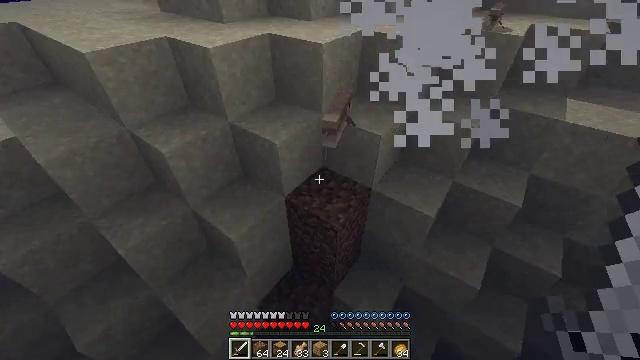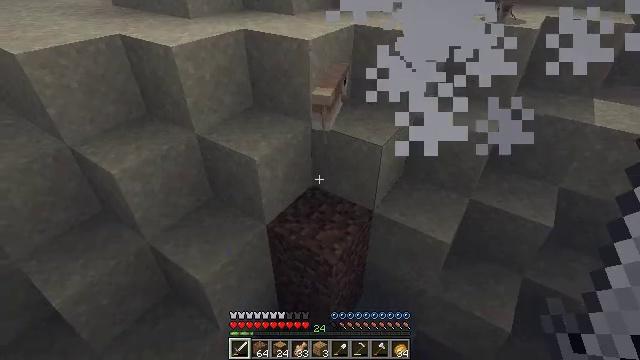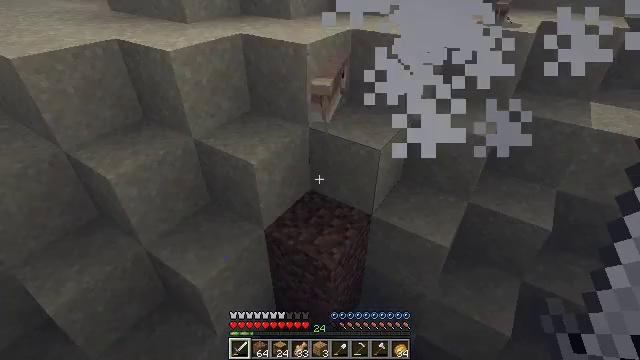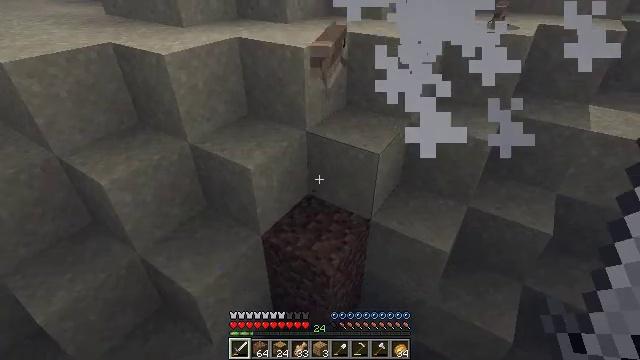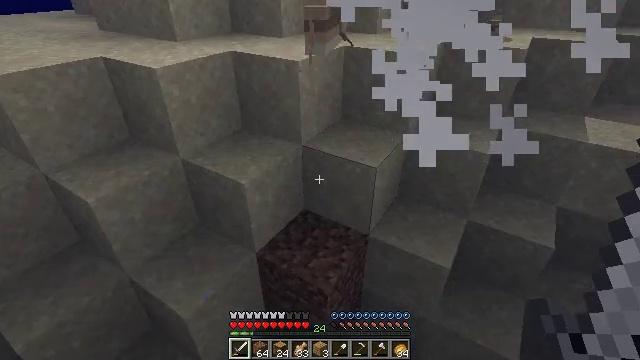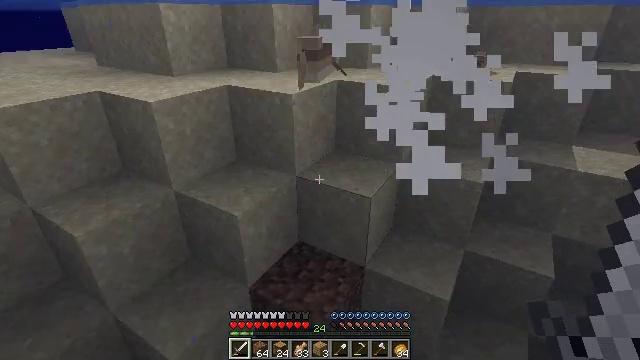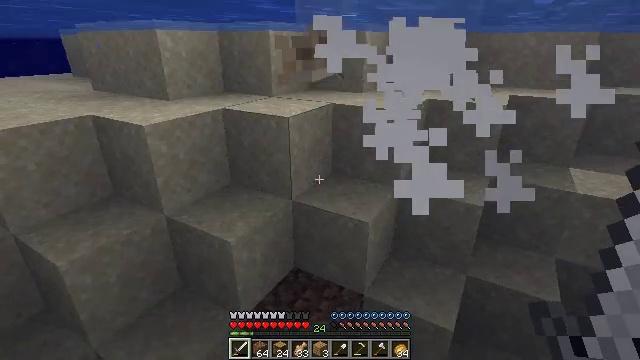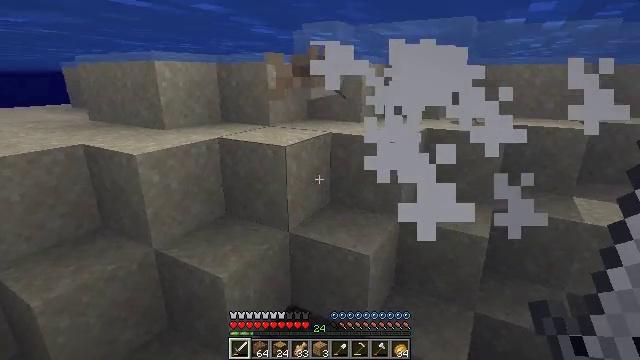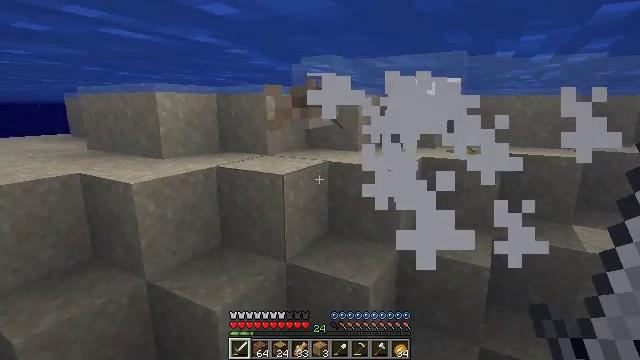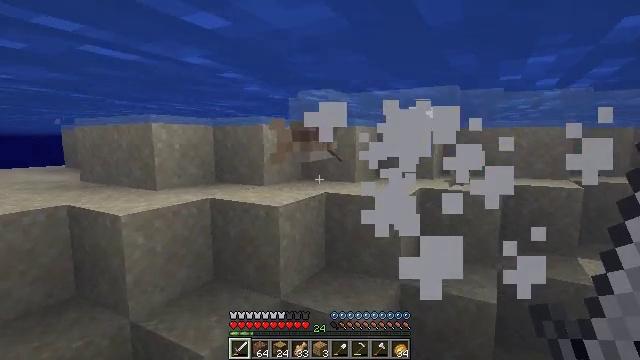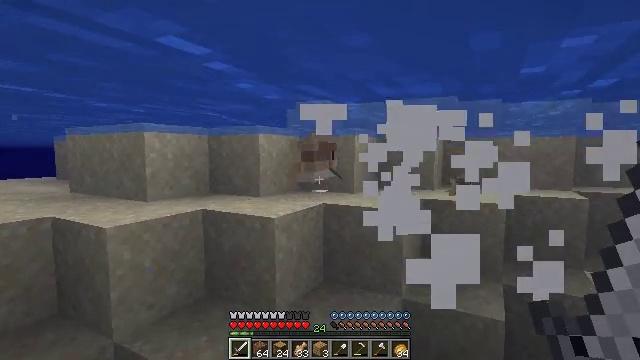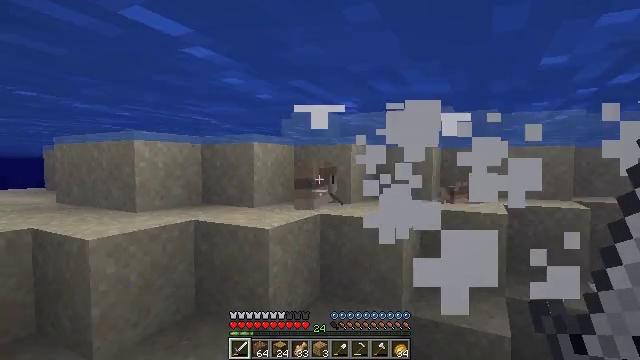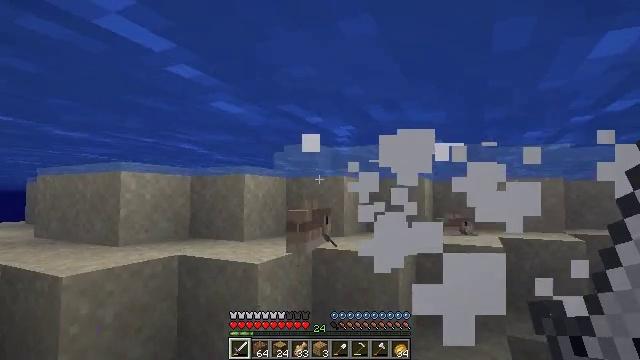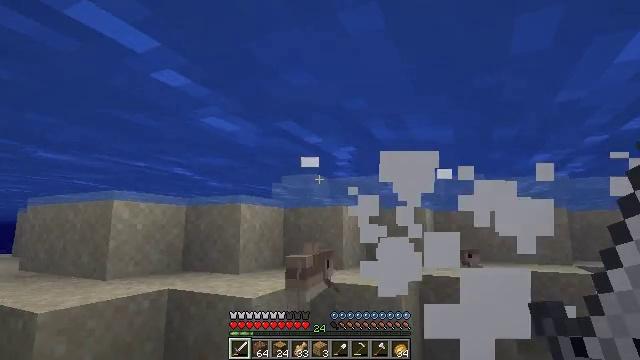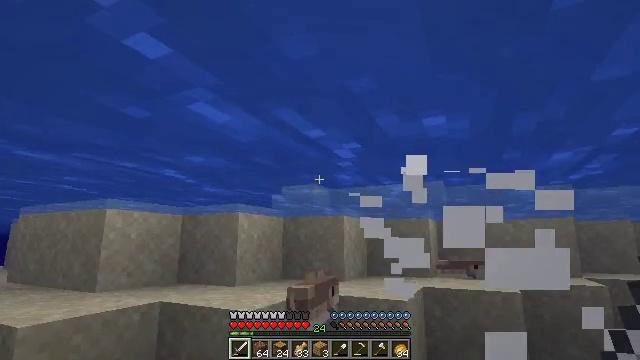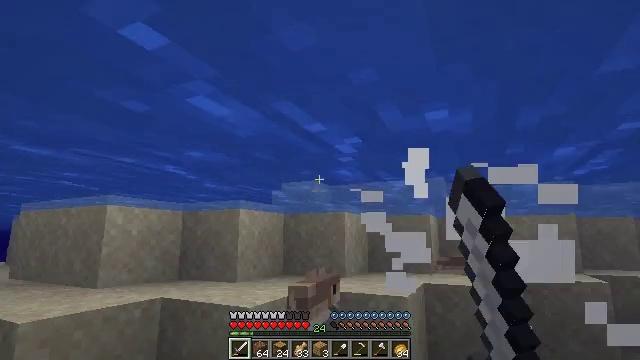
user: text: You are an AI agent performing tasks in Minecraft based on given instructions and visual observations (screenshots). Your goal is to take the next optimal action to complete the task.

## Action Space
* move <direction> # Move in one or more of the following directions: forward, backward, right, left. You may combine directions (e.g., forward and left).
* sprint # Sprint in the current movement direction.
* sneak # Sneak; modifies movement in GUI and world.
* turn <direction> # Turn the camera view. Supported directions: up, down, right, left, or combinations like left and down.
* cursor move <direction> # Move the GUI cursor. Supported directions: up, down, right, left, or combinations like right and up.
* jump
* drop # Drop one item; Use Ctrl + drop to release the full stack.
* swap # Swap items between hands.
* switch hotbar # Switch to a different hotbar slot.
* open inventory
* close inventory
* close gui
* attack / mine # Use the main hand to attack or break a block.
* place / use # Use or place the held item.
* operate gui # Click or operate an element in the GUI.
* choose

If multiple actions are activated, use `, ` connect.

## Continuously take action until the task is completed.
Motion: motion action
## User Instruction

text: Catch and defeat a cod.
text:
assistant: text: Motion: turn right and up
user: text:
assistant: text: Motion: move forward
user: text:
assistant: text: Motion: move forward
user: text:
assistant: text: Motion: move forward, turn up
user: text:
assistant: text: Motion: move forward, turn right and up
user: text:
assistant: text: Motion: move forward, turn up
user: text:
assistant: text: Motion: move forward, turn up
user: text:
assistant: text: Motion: move forward, turn up
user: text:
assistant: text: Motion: move forward, turn up
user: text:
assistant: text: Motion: move forward, turn up
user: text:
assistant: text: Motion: move forward, turn up
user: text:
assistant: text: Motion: move forward, turn right and up
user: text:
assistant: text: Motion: move forward, turn up
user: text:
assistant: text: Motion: move forward, turn up, attack / mine
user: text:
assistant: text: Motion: move forward, attack / mine
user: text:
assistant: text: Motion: move forward, turn down, attack / mine
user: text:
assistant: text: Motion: move forward, turn right and down
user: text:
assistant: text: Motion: move forward, turn down
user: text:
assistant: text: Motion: move forward
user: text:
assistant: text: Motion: move forward, turn down
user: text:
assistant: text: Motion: move forward, turn right and down
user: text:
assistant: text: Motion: move forward, turn down
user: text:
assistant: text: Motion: move forward, turn down
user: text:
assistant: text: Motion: move forward, turn down, attack / mine
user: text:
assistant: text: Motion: move forward, turn down, attack / mine
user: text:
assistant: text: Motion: move forward, turn down, attack / mine
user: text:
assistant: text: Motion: move forward
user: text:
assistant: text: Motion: move forward
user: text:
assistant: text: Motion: move forward
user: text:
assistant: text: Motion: move forward, turn right and up